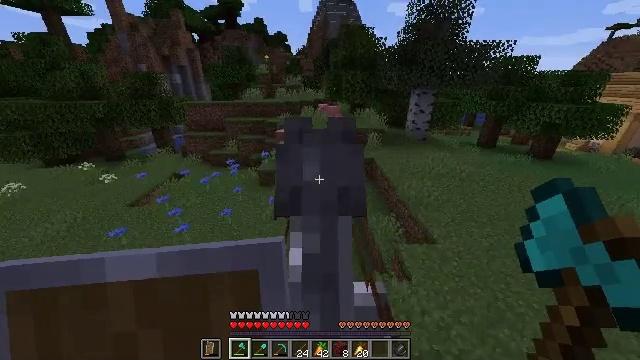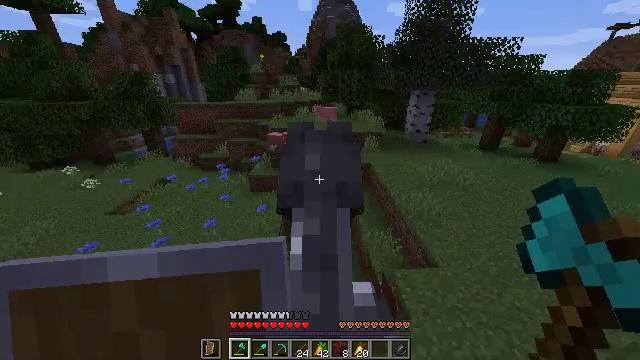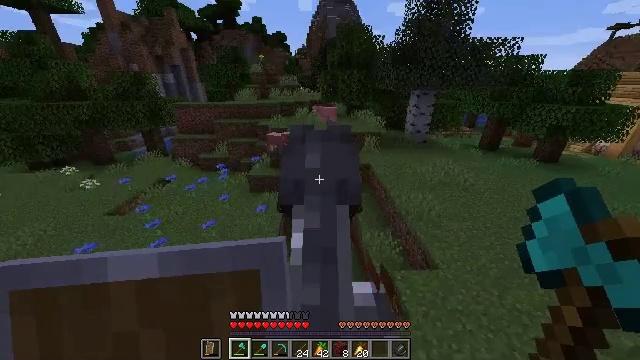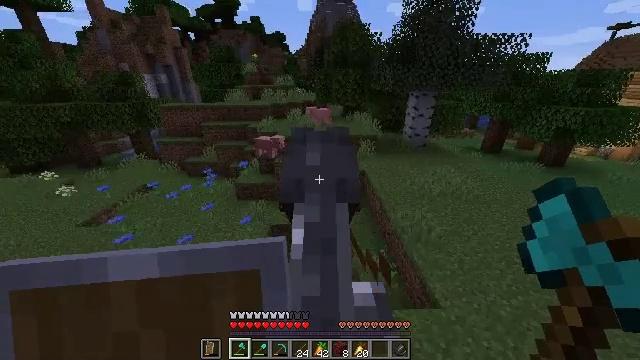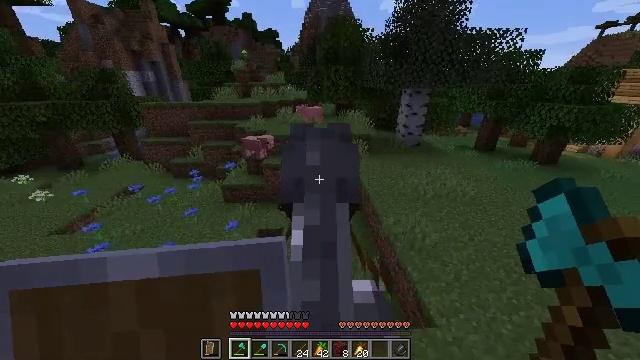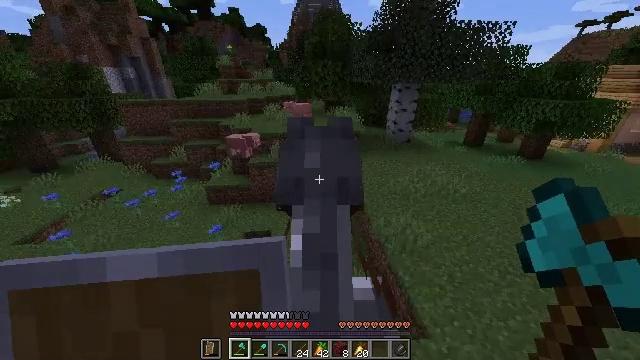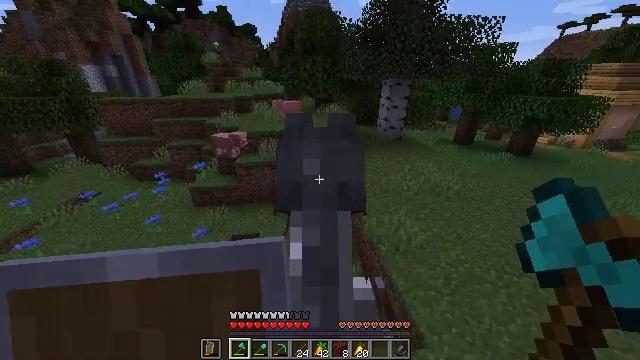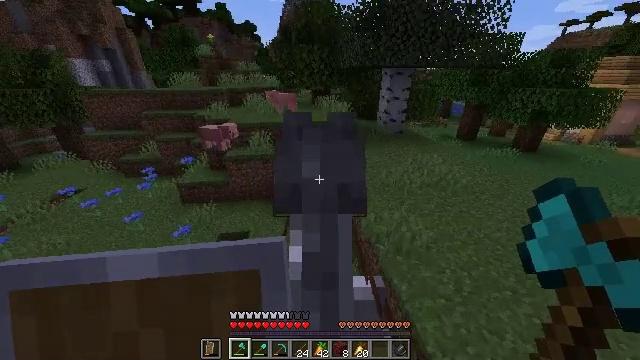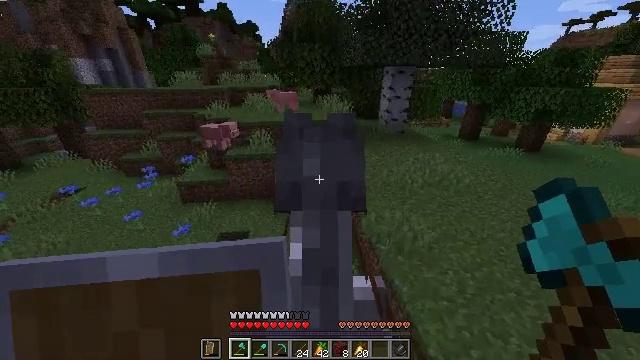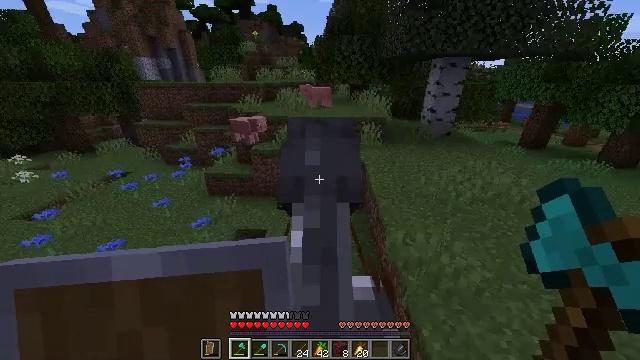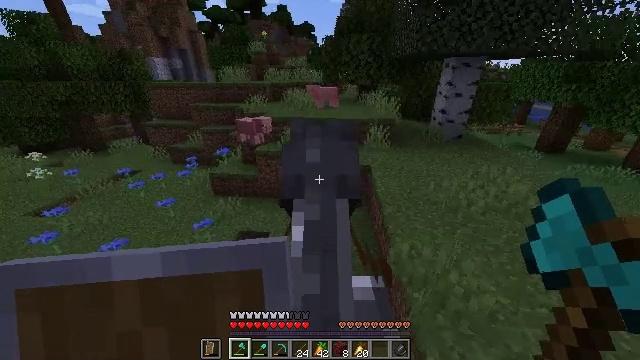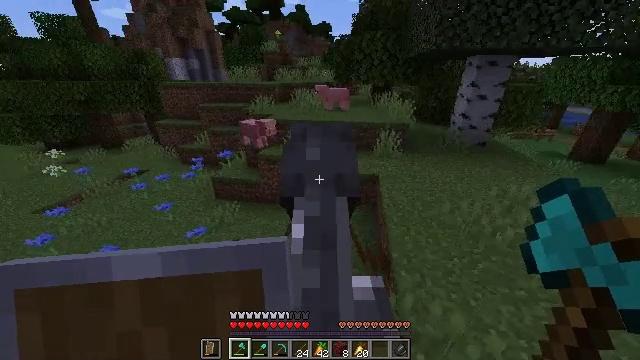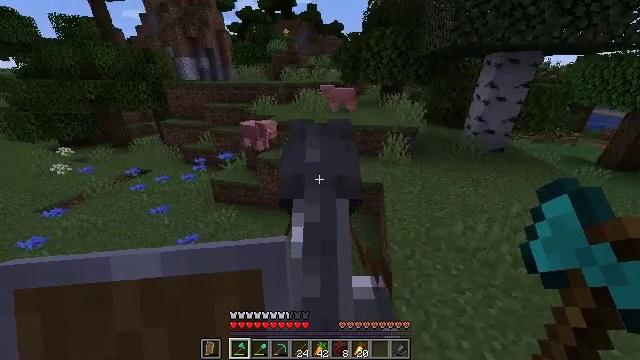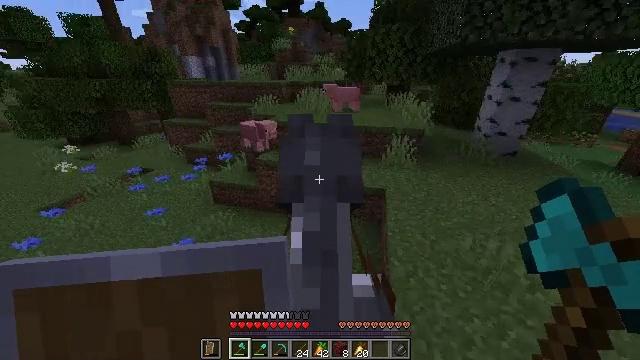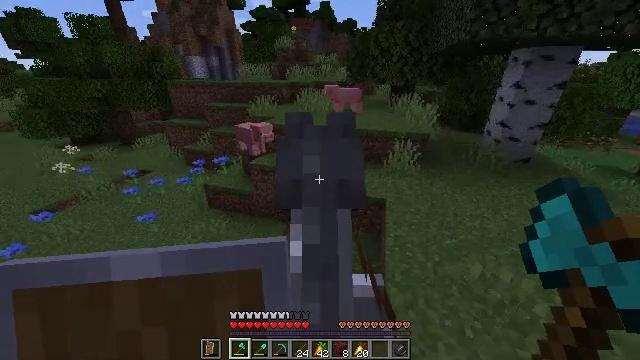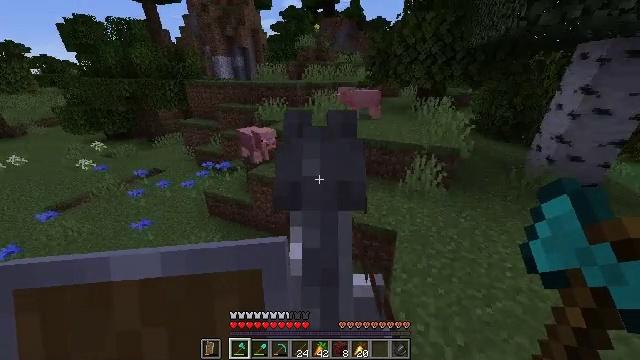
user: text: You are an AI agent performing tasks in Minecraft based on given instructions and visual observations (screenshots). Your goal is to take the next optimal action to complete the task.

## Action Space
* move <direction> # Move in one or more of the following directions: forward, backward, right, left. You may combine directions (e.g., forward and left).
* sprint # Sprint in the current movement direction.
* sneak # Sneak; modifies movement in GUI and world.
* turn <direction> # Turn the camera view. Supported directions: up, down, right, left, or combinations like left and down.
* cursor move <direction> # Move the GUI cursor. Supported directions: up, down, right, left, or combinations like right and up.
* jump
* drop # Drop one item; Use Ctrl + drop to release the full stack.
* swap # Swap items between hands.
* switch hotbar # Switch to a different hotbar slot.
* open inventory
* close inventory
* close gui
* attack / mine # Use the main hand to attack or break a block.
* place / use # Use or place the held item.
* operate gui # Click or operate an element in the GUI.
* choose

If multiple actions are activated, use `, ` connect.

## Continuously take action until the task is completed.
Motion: motion action
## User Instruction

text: Gather dark oak leaves from the canopy.
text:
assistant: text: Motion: move forward and move right, sprint
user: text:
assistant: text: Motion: move forward and move right, sprint
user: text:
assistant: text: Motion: move forward and move right, sprint
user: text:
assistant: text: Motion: move forward and move right, sprint, turn right
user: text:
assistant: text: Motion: move forward and move right, sprint, turn right
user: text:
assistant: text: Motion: move forward and move right, sprint
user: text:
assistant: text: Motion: move forward and move right, sprint
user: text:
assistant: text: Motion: move forward and move right, sprint, turn left
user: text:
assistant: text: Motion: move forward and move right, sprint, turn left
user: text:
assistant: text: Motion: move forward and move right, sprint, turn left
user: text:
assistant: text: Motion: move forward and move right, sprint, turn left
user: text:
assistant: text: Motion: move forward and move right, sprint, turn left
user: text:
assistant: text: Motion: move forward and move right, sprint, turn left
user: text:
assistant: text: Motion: move forward and move right, sprint, turn left
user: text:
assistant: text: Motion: move forward and move right, sprint, turn left
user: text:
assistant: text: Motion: move forward and move right, sprint, turn left
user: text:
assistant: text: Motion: move forward and move right, sprint
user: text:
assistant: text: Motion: move forward and move right, sprint
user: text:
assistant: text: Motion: move forward and move right, sprint
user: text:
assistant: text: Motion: move forward and move right, sprint, turn left
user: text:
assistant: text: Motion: move forward, sprint
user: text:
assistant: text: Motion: move forward, sprint
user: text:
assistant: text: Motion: move forward, sprint
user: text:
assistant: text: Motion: move forward, sprint
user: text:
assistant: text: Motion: move forward, sprint
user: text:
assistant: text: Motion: move forward, sprint
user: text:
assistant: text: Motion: move forward, sprint
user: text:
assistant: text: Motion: move forward, sprint
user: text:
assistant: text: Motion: move forward, sprint
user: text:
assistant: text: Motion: move forward, sprint